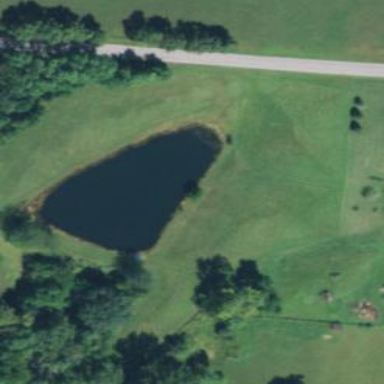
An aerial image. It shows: Pond surrounded by natural water.